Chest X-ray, AP view. Patient: 47 years old, sex M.
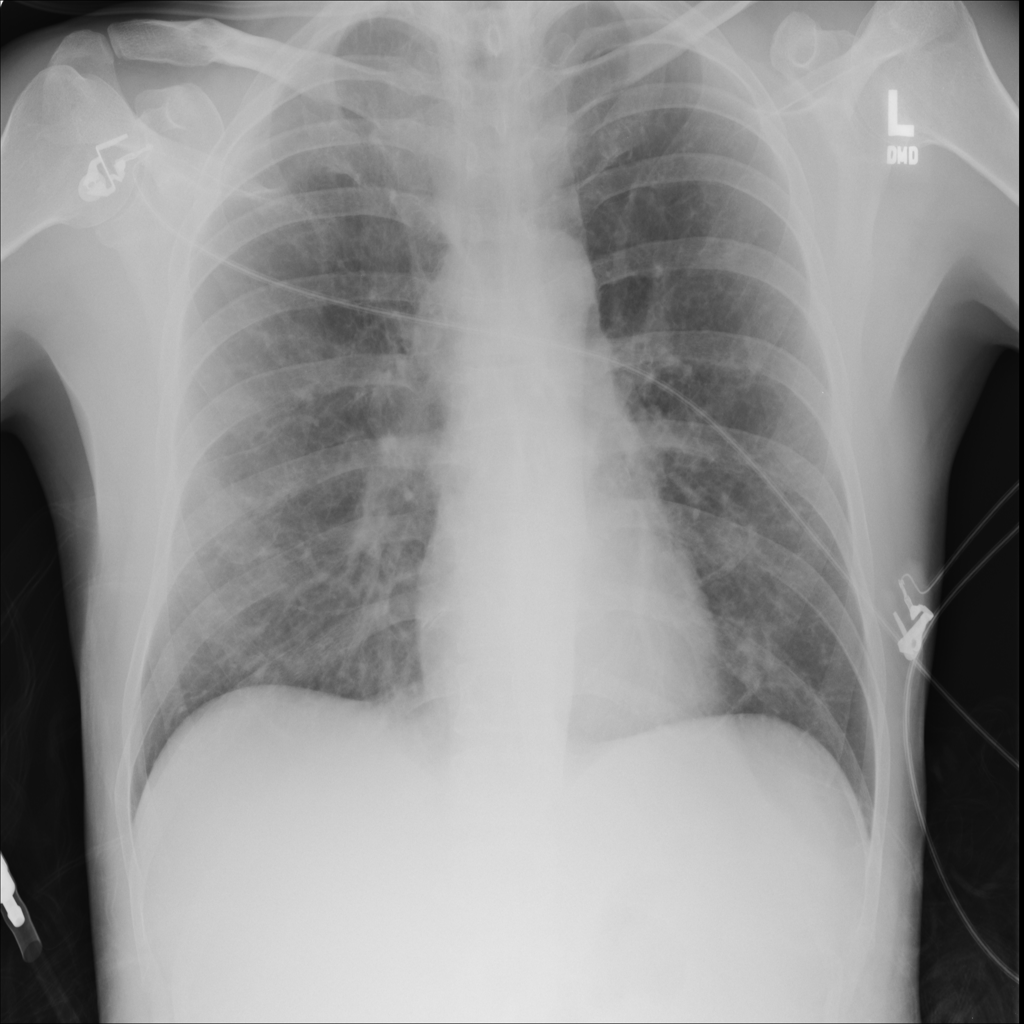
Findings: No Finding